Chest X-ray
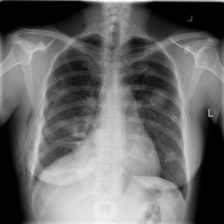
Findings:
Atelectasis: negative
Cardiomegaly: negative
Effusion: negative
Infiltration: negative
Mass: negative
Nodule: negative
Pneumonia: negative
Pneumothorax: negative
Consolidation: negative
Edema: negative
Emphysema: negative
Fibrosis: negative
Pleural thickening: negative
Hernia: negative